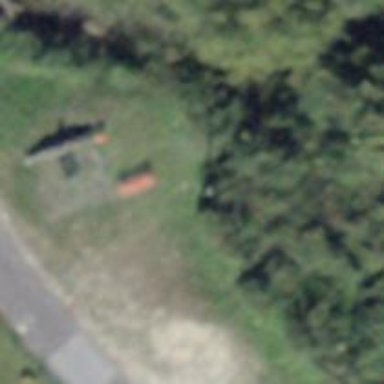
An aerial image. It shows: Red bench.